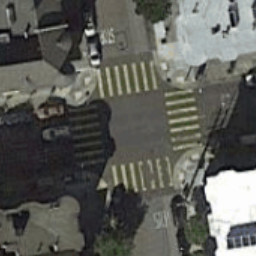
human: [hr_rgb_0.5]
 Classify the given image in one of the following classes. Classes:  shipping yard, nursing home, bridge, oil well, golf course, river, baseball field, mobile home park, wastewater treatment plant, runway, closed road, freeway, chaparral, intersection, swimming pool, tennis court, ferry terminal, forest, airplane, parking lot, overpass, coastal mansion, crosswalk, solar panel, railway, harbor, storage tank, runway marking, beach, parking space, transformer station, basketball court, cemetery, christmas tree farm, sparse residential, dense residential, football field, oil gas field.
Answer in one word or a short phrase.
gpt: crosswalk